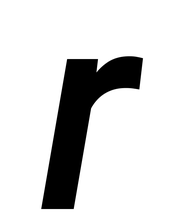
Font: Roboto-Italic_Medium_Italic